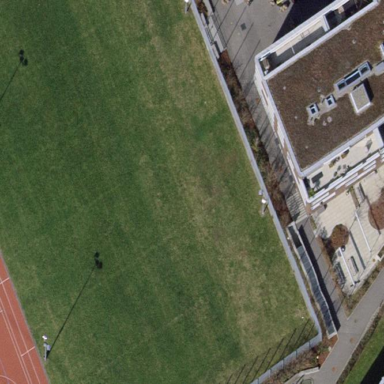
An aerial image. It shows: Grass pitch designated for soccer.